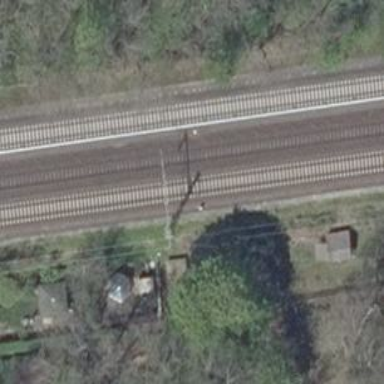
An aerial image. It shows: Milestone along the railway with catenary mast.